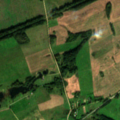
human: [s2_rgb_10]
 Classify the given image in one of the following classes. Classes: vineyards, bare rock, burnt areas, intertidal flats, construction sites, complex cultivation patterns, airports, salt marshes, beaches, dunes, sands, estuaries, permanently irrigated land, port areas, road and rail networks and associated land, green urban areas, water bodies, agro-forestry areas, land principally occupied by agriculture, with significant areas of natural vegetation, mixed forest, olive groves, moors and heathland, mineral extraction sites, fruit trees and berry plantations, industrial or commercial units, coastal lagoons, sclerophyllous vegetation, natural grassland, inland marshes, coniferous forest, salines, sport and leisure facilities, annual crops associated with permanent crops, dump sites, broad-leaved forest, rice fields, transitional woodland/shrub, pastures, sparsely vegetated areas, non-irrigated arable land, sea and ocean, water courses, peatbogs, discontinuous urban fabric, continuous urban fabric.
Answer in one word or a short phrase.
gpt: non-irrigated arable land, pastures, land principally occupied by agriculture, with significant areas of natural vegetation, broad-leaved forest